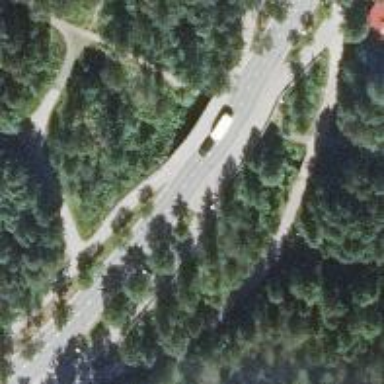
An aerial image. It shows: Asphalt cycleway.